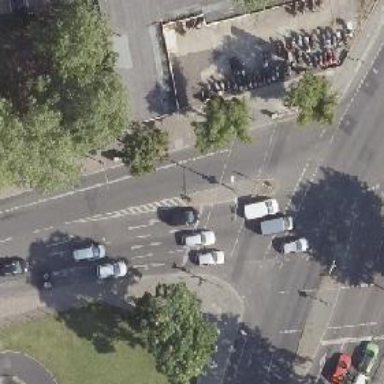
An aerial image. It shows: Road with traffic signals for signaling.